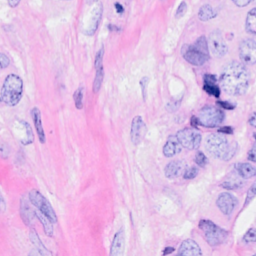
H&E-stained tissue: Breast